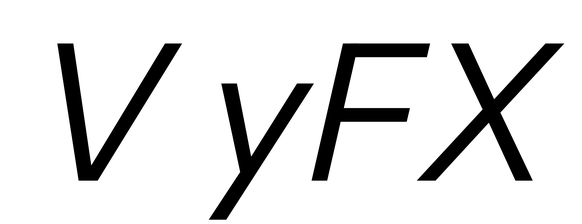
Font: InstrumentSans-Italic_Italic